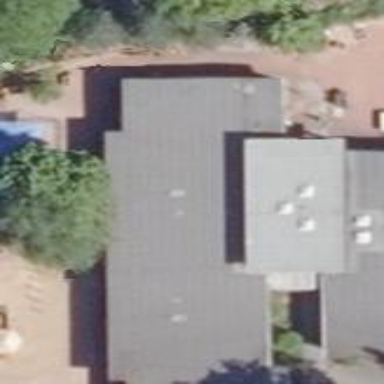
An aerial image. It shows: Kindergarten.